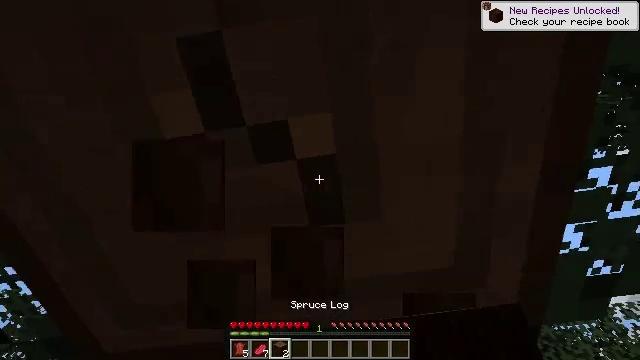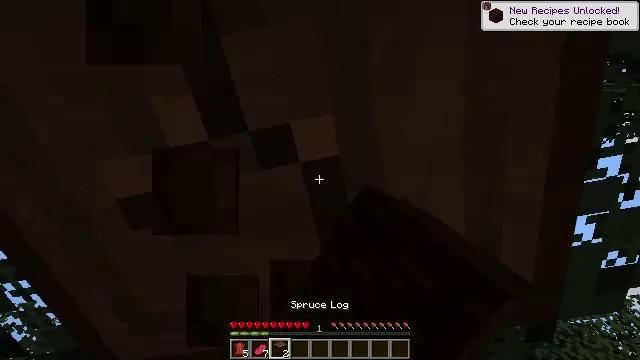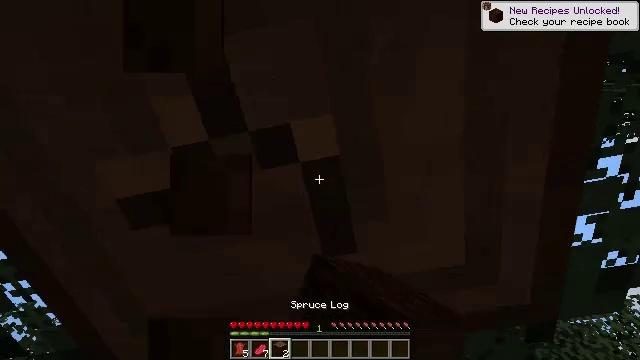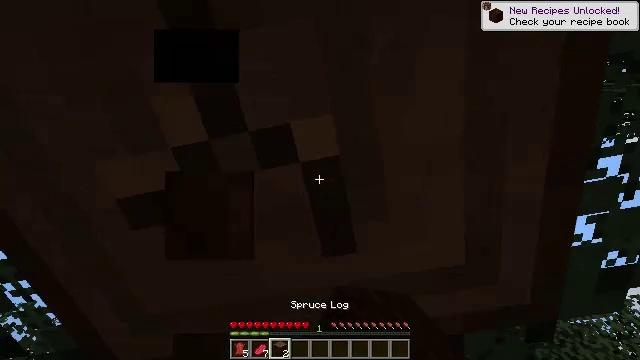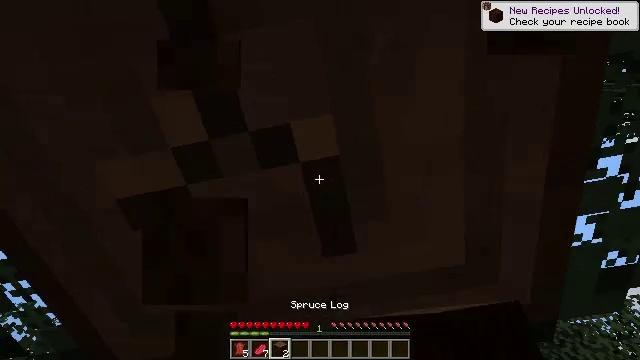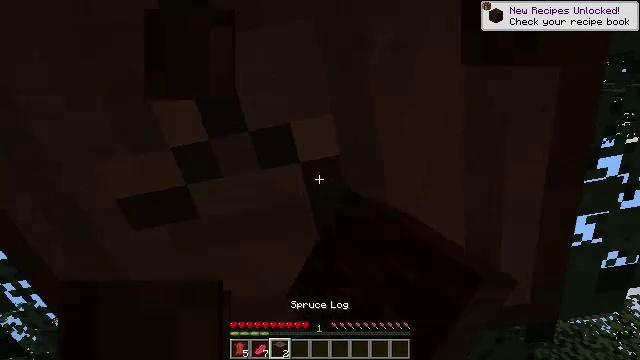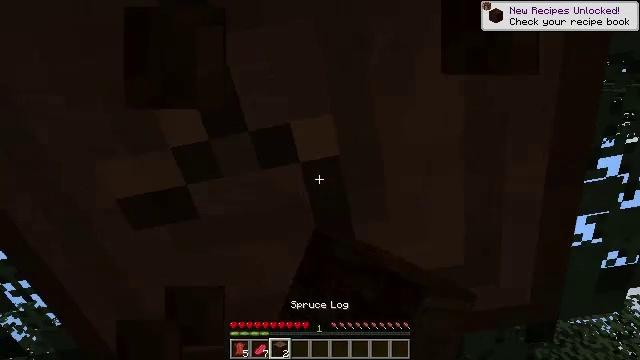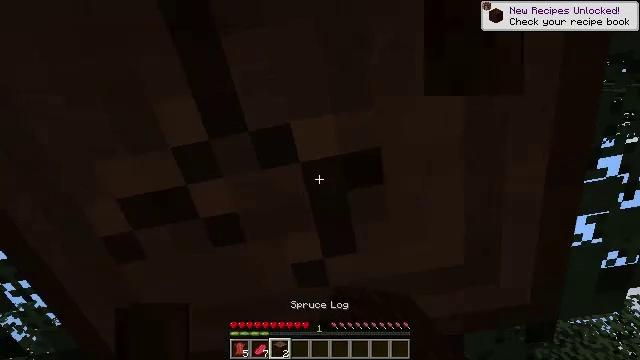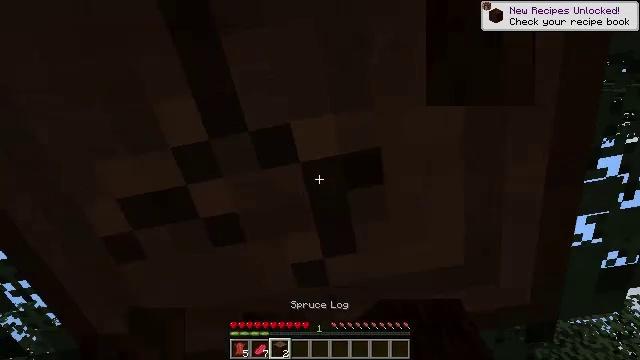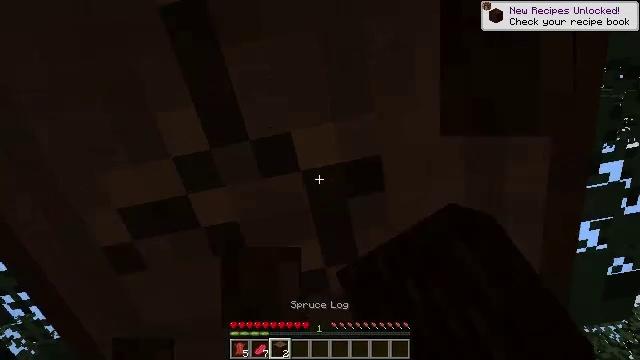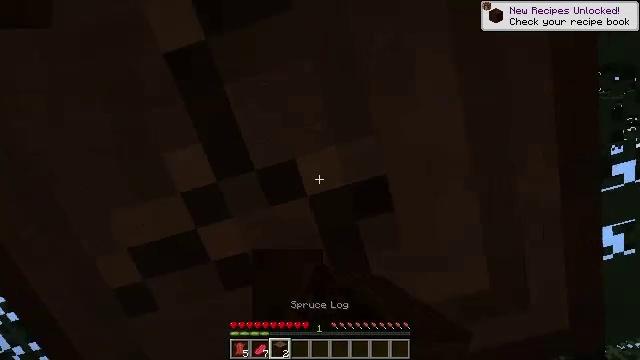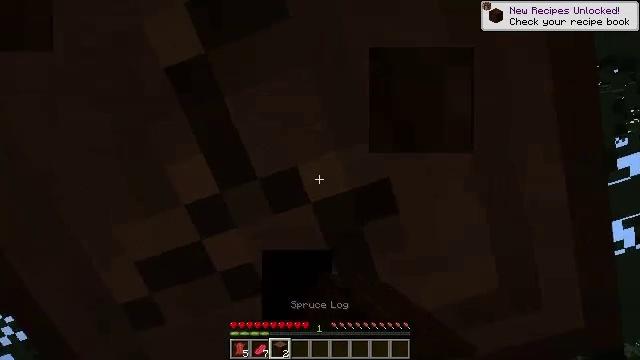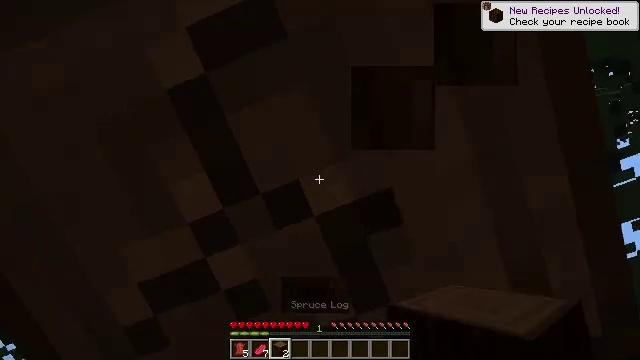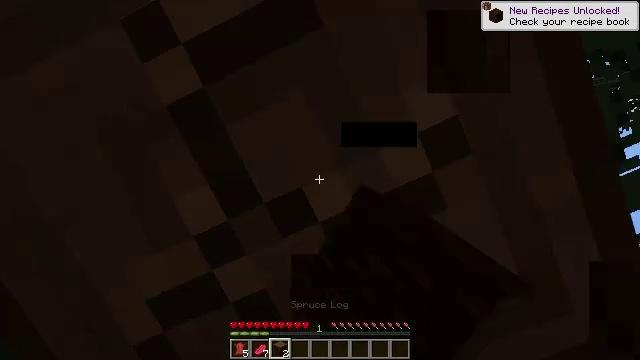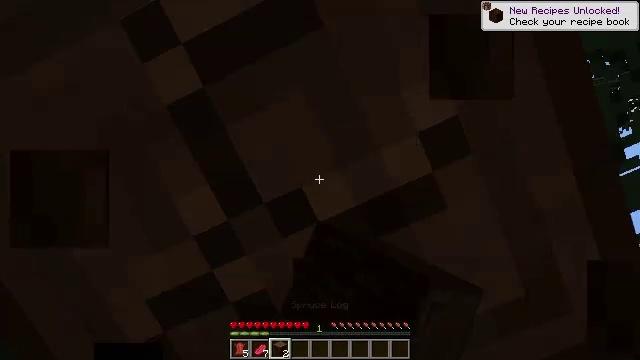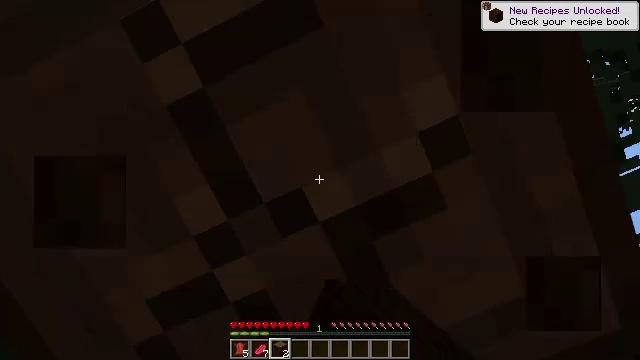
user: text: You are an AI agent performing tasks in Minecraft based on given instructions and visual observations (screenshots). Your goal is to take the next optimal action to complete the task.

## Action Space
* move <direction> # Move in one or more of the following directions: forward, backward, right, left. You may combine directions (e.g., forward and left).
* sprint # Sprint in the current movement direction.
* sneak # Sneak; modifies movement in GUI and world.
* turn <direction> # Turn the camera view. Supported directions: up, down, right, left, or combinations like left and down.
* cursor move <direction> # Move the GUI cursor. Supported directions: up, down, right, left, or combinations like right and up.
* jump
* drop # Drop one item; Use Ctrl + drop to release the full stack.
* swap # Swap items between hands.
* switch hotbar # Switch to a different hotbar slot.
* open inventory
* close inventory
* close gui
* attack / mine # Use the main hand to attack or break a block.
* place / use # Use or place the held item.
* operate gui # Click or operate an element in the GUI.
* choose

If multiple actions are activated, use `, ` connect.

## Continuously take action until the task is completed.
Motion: motion action
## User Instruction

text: Chop down the spruce log.
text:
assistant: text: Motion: turn left, attack / mine
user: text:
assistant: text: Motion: attack / mine
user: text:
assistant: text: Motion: attack / mine
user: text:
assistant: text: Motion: attack / mine
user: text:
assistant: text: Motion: attack / mine
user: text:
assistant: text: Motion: attack / mine, switch to hotbar 3
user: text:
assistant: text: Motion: attack / mine, switch to hotbar 3
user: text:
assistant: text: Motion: attack / mine
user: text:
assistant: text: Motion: turn up, attack / mine
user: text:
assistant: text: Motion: turn left and up, attack / mine
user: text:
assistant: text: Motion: turn left and up, attack / mine
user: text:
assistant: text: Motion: turn left and up, attack / mine
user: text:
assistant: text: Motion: turn left and up, attack / mine, switch to hotbar 3
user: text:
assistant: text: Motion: attack / mine, switch to hotbar 3
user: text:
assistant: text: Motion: attack / mine, switch to hotbar 3
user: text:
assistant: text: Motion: attack / mine, switch to hotbar 3
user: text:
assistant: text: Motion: attack / mine
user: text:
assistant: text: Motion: turn right and up, attack / mine
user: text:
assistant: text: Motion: attack / mine
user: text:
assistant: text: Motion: turn left and down, attack / mine
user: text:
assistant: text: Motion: attack / mine
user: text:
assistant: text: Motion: attack / mine
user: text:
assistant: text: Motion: turn left and up, attack / mine
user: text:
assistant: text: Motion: attack / mine
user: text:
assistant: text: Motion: turn left, attack / mine
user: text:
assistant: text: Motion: attack / mine
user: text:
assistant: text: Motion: attack / mine
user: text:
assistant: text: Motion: attack / mine
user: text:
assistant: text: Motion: attack / mine
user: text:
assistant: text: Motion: attack / mine